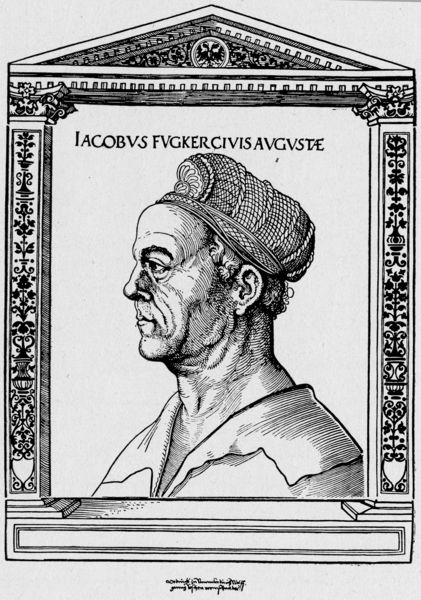
Titel: Bildnis des Jakob Fugger
Künstler: Hans Sebald Beham
Institution: (Seriendruck)
Schlagwörter: adler, kopf, mann, weiß, blumen, haar, hut, mund, nase, ohr, profil, schwarz, stirn, säulen, blüten, dach, haube, ornament, alt, hemd, kappe, mütze, augen, falten, kragen, rahmen, bild, bildnis, hals, herr, portrait, porträt, auge, haare, kaufmann, augenbrauen, brustbild, bruststück, kinn, locken, ranken, relief, holzschnitt, schrift, papier, rahmung, giebel, graphik, pilaster, white, black, nose, old, inschrift, dekor, ornamente, verzierung, print, name, druck, druckgraphik, druckgrafik, radierung, stich, seite, text, kapitell, verziert, wappen, man, ear, baldachin, male, herz, kin, dürer, frame, cap, august, nürnberg, groteske, ädikula, latein, tymphanon, lateinisch, augsburg, fugger, doppeladler, signature, eye, grotesken, eingerahmt, stamp, jakob, reichsadler, jacobus, jakobus, latin, jacob, potrait, kopfbedekcung, jakob fugger, framed, kn, wrinkled, doppelköpfiger adler, auguste, iakobus, fucker, caoe, jakiob fugger, kop0f, one side, bordered image, zahnrelief